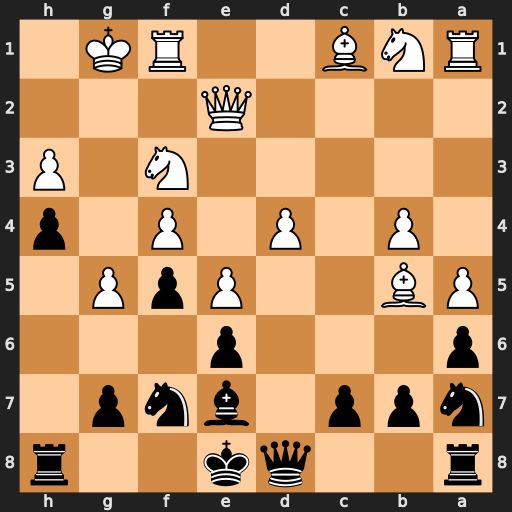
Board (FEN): r2qk2r/npp1bnp1/p3p3/PB2PpP1/1P1P1P1p/5N1P/4Q3/RNB2RK1
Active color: b
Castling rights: kq
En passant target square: -
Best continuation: Nxb5